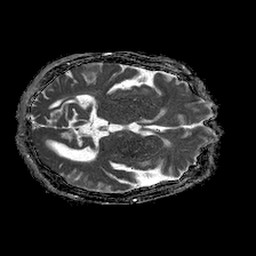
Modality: ADC
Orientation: axial
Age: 72
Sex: female
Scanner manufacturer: philips
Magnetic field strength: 1.5 T
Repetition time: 4.6 s
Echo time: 0.08517 s